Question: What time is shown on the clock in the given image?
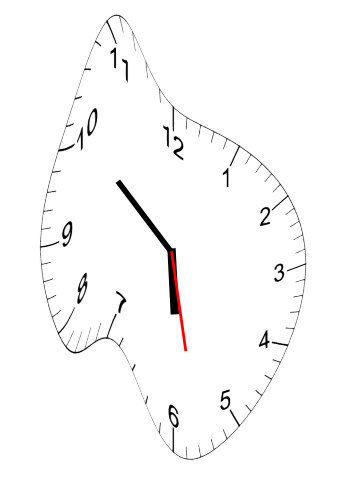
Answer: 05:51:28